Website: crate-barrel
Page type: billing-address
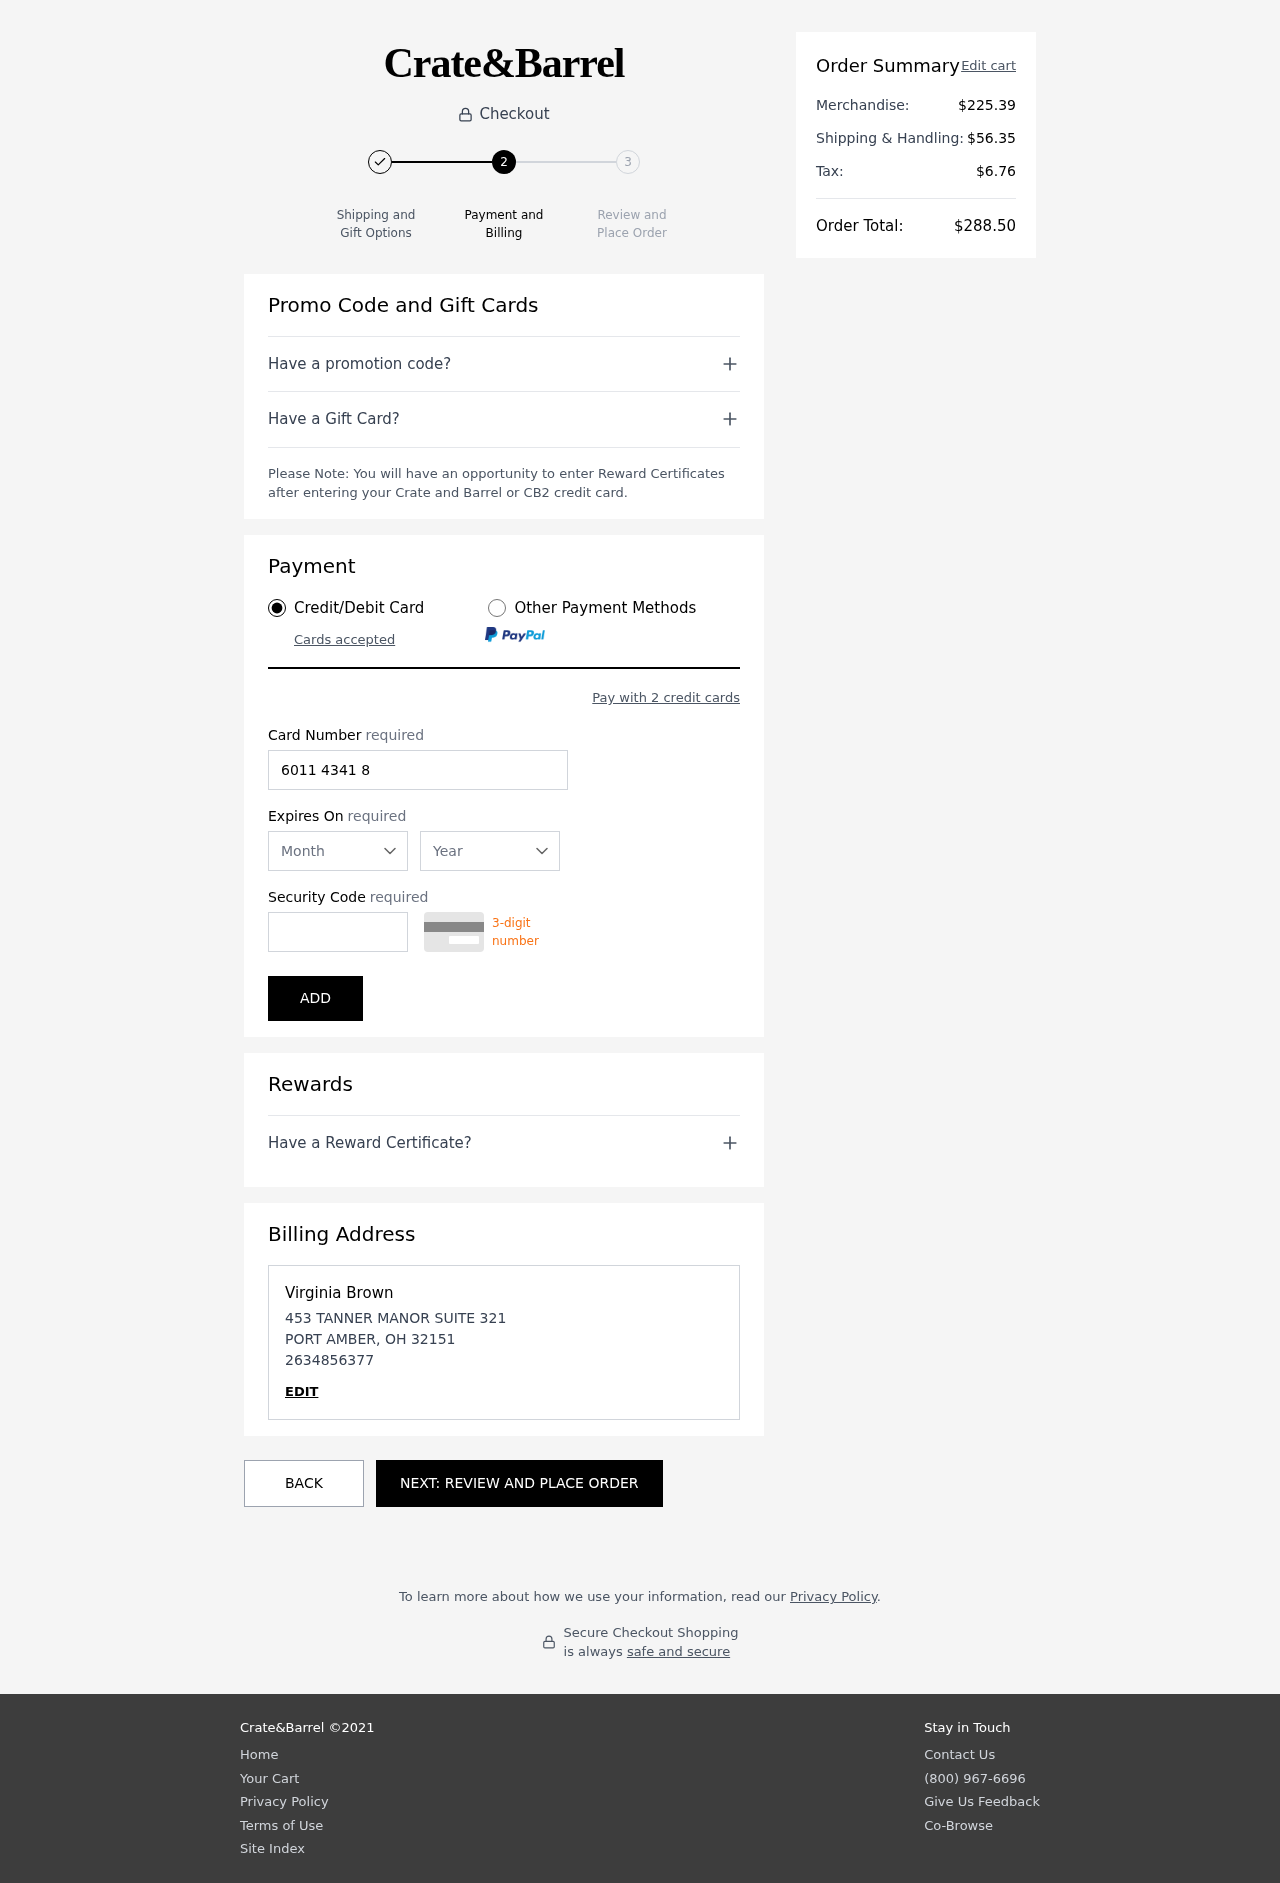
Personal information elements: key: PII_CARD_CVV
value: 251
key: PII_CARD_EXPIRY_MONTH
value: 11
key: PII_CARD_EXPIRY_YEAR
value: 28
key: PII_CARD_NUMBER
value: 6011 4341 8458 4204
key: PII_CITY
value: PORT AMBER
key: PII_FULLNAME
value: Virginia Brown
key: PII_PHONE
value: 2634856377
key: PII_POSTCODE
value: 32151
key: PII_STATE_ABBR
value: OH
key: PII_STREET
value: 453 TANNER MANOR SUITE 321
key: PII_FIRSTNAME
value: Virginia
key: PII_LASTNAME
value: Brown
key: PII_PHONE_LINE
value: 6377
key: PII_PHONE_SUFFIX
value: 6377
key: PII_POSTCODE_FULL
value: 32151
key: PII_STATE2
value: Virginia
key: PII_PHONE2
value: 2634856377
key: PII_PHONE3
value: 2634856377
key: PII_FULLNAME2
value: Virginia Brown
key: PII_FULLNAME3
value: Virginia Brown
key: PII_FIRSTNAME2
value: Virginia
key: PII_FIRSTNAME3
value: Virginia
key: PII_LASTNAME2
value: Brown
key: PII_LASTNAME3
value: Brown
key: PII_FIRSTNAME_DERIVED
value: Virginia
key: PII_LASTNAME_DERIVED
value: Brown
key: PII_PHONE_NUMERIC
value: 2634856377
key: PII_PHONE_LINE_NUMERIC
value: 6377
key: PII_PHONE_SUFFIX_NUMERIC
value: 6377
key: PII_POSTCODE_NUMERIC
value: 32151
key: PII_PHONE2_NUMERIC
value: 2634856377
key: PII_PHONE3_NUMERIC
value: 2634856377
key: PII_FULLNAME_DERIVED
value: Virginia Brown
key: PII_NAME_FULL_DERIVED
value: Virginia Brown
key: PII_PHONE_DIGITS
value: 2634856377
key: PII_PHONE_LAST4
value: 6377
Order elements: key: ORDER_SUBTOTAL
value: $225.39
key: ORDER_SHIPPING_COST
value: $56.35
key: ORDER_TAX
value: $6.76
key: ORDER_TOTAL
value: $288.50